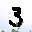
Label: 3